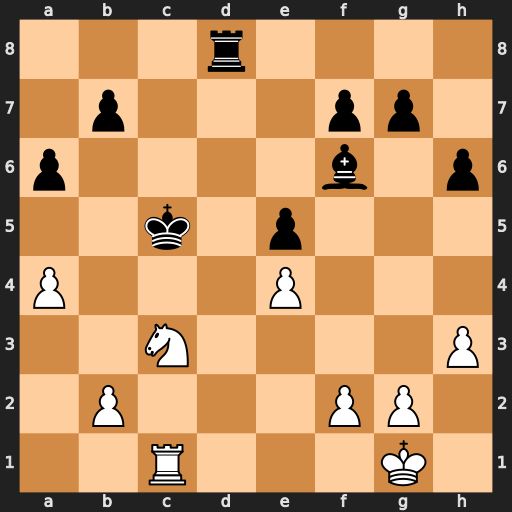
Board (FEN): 3r4/1p3pp1/p4b1p/2k1p3/P3P3/2N4P/1P3PP1/2R3K1
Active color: w
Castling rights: -
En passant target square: -
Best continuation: Nd5+ Kd6 Nxf6